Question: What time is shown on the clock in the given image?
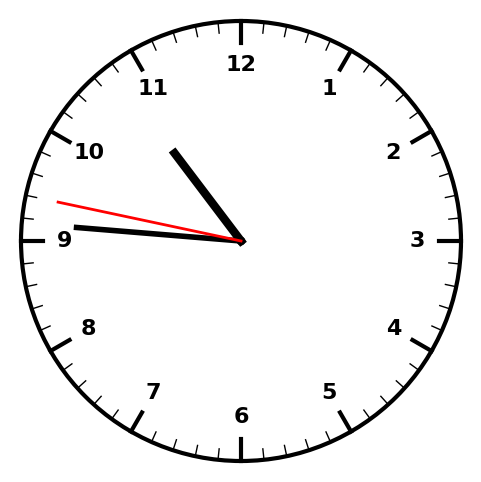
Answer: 10:45:47